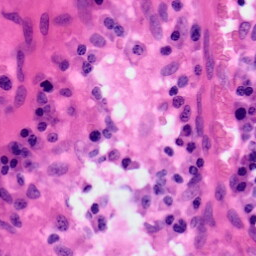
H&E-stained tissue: Colon